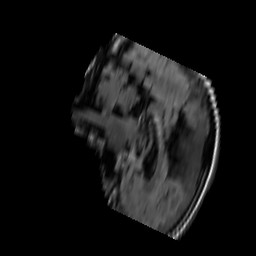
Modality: FLAIR
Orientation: sagittal
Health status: ill
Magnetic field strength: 3 T